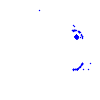
Particle: pion